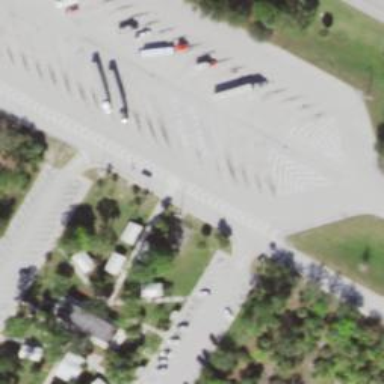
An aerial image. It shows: Rest area along the road.